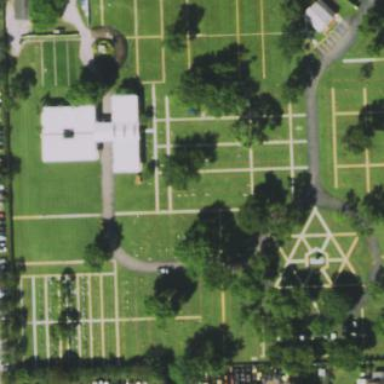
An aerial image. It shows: Cemetery.